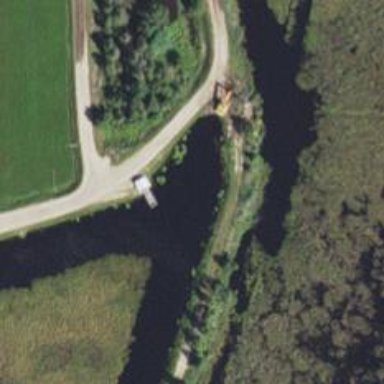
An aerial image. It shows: Canal.